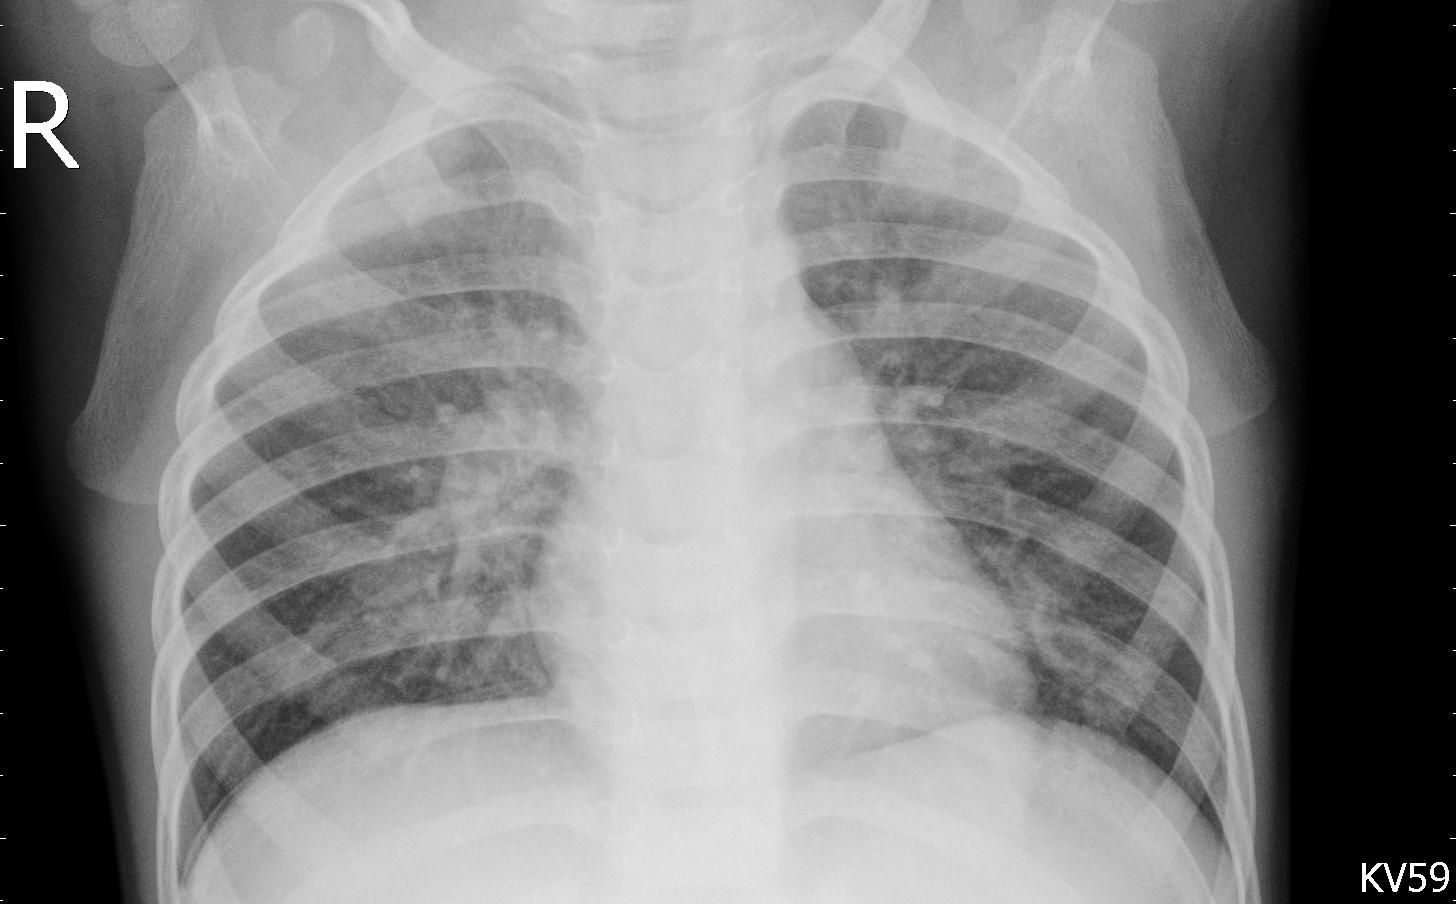
Diagnosis: PNEUMONIA